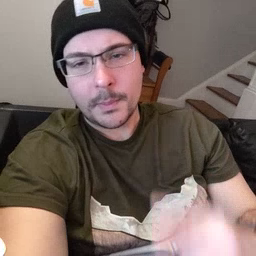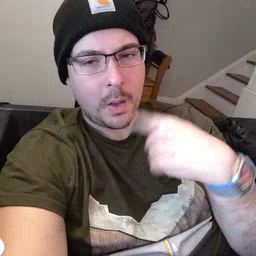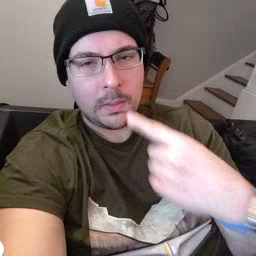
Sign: mouth